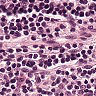
Metastatic tissue present: no